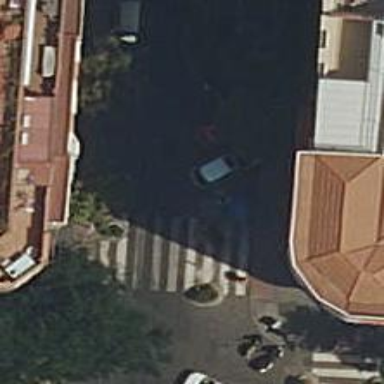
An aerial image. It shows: Zebra crossing on footway.